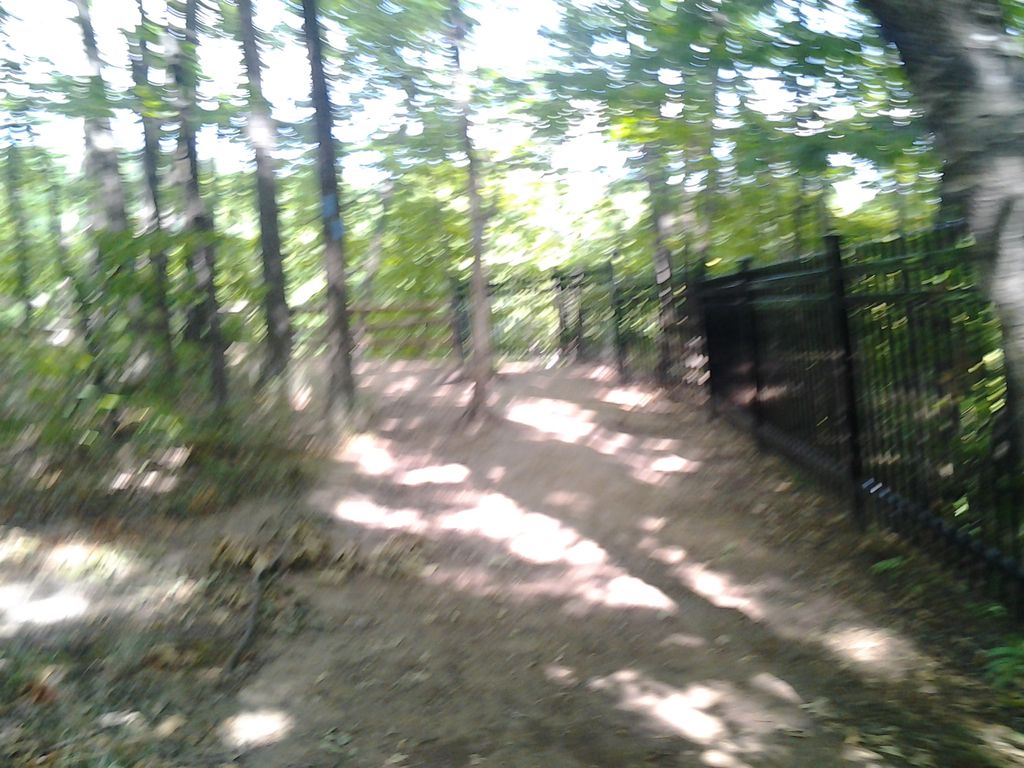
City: hamilton